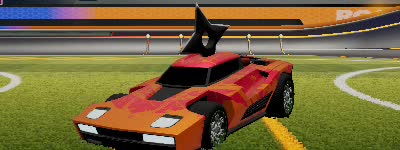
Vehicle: breakout